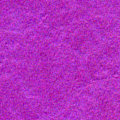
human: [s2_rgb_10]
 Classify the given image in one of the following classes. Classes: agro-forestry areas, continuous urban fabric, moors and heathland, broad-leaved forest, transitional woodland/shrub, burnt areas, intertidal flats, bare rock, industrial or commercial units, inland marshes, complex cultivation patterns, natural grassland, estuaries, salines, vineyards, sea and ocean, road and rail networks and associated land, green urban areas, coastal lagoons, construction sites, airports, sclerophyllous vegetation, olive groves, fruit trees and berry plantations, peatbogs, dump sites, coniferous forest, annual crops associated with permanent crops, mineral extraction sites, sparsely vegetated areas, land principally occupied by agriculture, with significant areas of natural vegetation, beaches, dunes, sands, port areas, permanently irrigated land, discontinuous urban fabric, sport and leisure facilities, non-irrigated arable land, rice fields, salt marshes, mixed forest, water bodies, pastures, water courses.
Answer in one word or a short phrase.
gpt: sea and ocean